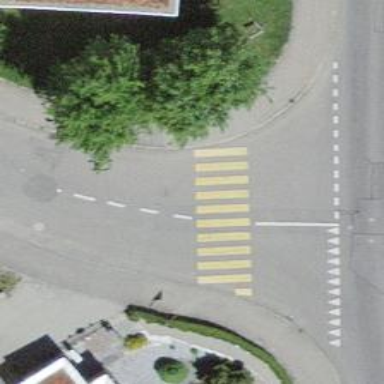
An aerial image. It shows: Zebra crossing on the road.